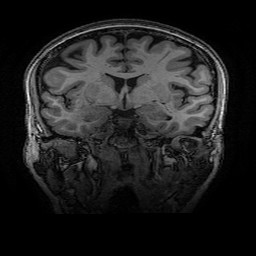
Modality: T1w
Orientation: sagittal
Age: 60
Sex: female
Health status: healthy
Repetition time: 2.53 s
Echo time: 0.0034 s